Chest X-ray. View position: AP
Patient age: 32
Patient sex: M
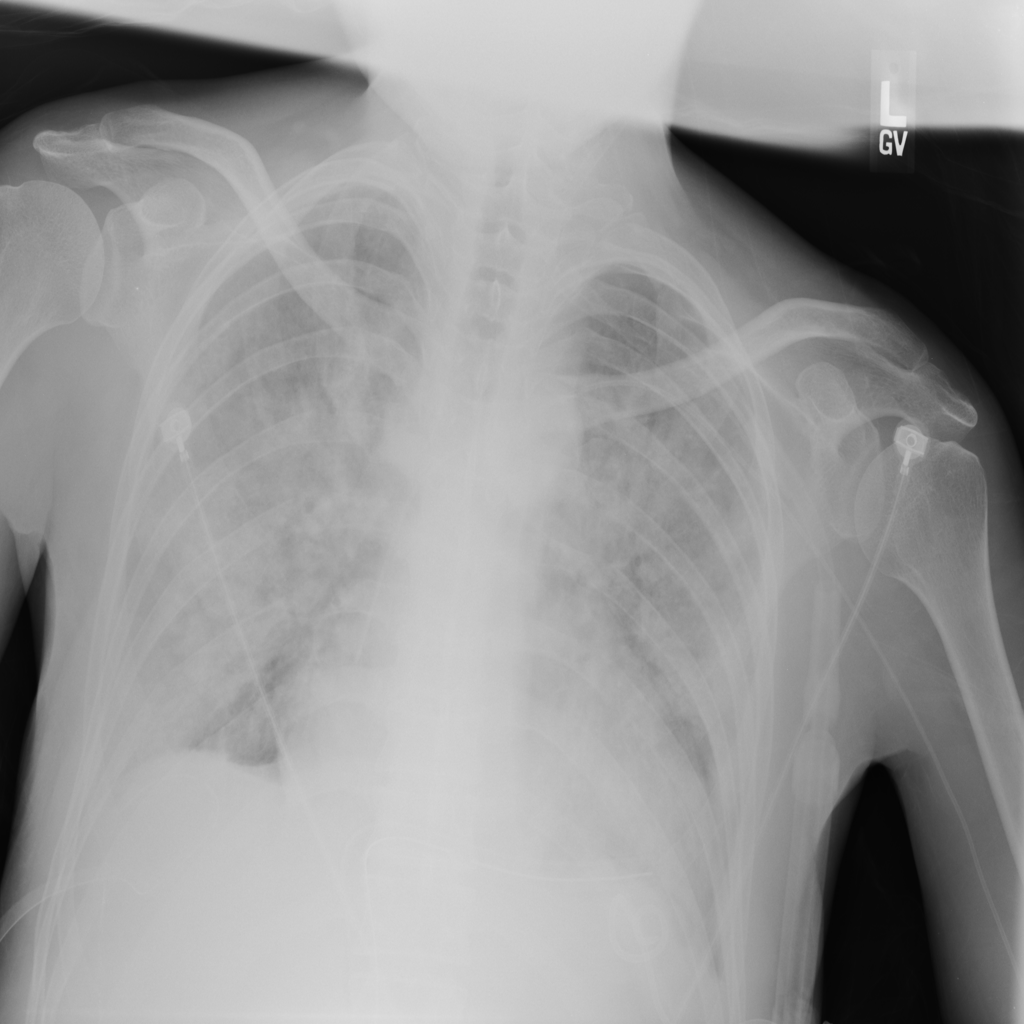
Finding: Pneumothorax